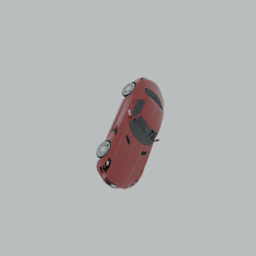
Label: mechanical